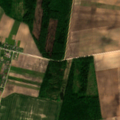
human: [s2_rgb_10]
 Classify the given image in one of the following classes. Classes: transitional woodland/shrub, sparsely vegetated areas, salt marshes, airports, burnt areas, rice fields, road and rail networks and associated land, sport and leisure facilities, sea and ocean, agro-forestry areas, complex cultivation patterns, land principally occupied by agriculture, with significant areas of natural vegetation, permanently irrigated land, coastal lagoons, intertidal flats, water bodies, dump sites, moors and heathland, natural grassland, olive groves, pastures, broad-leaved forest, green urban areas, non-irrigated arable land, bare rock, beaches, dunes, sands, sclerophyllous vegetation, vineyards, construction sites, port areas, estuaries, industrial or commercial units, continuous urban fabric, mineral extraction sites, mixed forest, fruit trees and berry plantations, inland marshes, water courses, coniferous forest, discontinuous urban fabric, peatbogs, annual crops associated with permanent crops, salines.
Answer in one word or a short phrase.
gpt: discontinuous urban fabric, non-irrigated arable land, broad-leaved forest